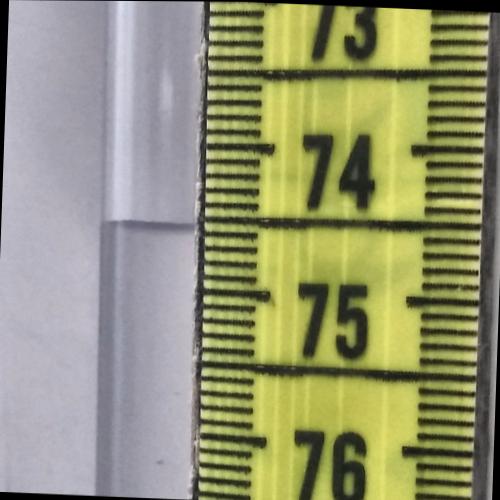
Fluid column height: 74.6 cm